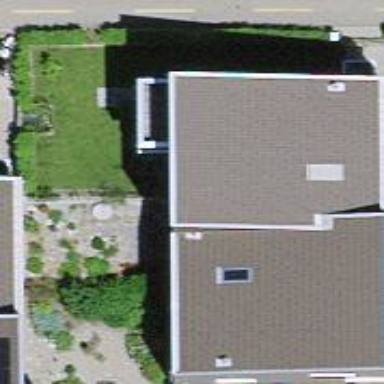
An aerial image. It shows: Semidetached house.